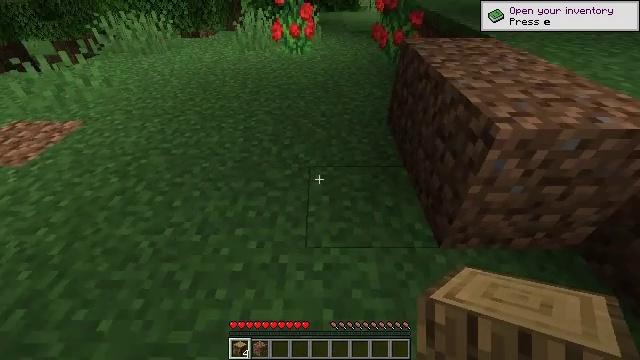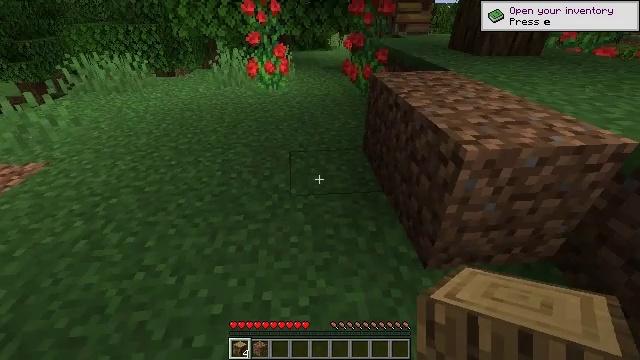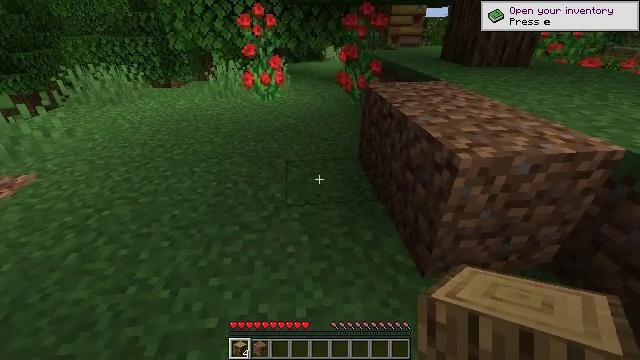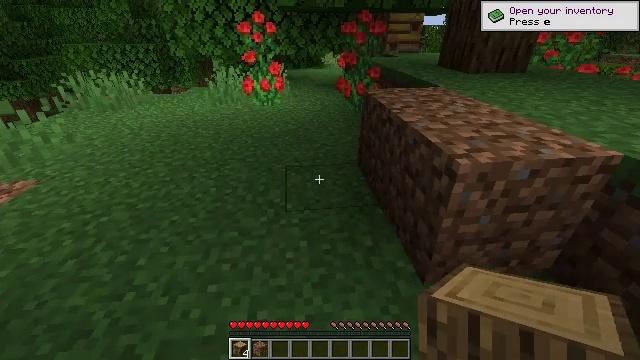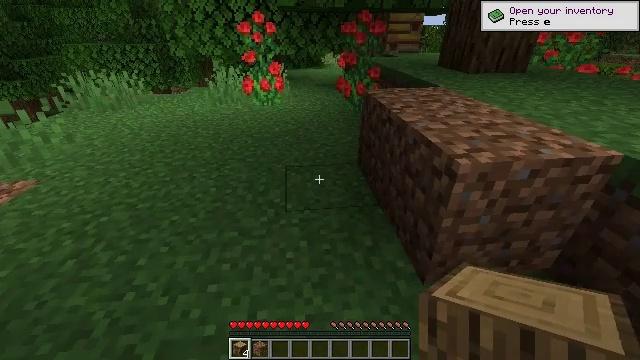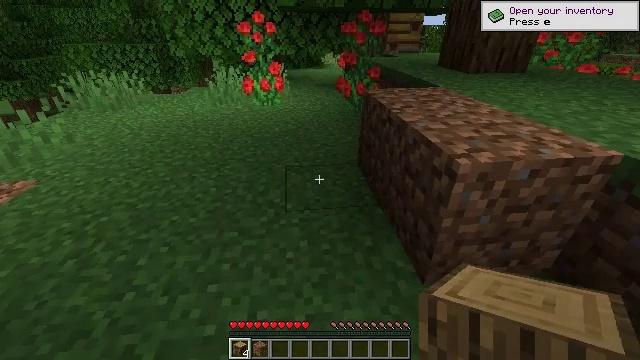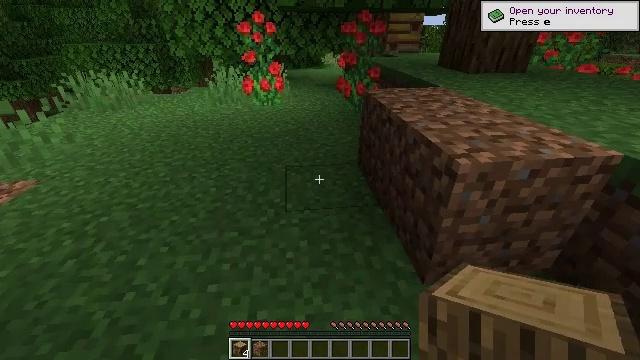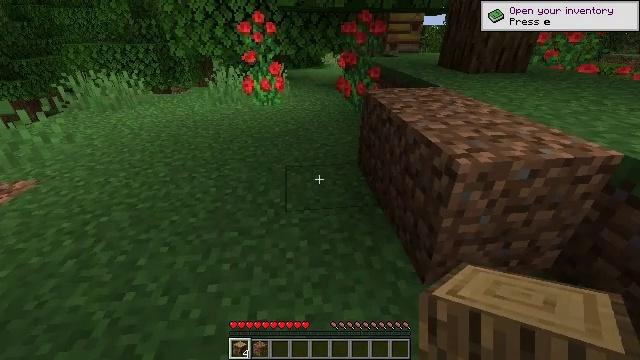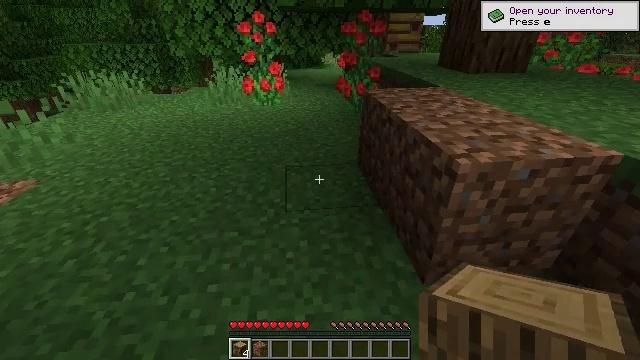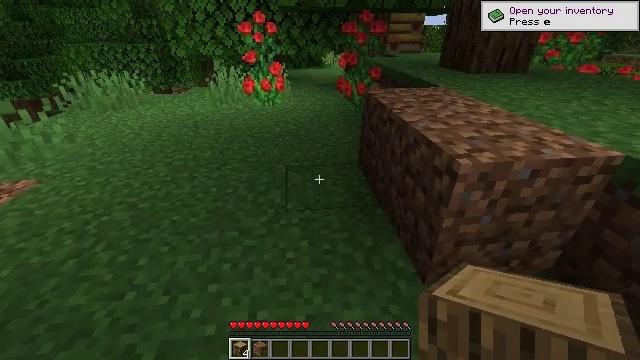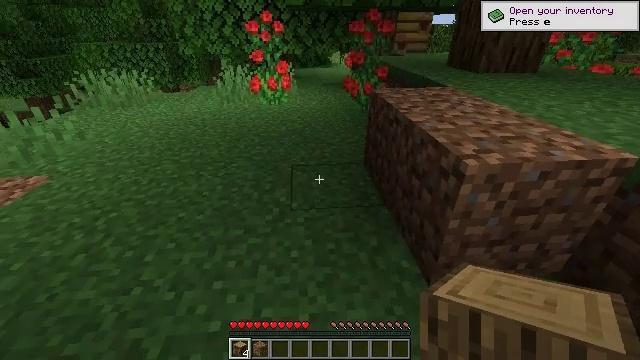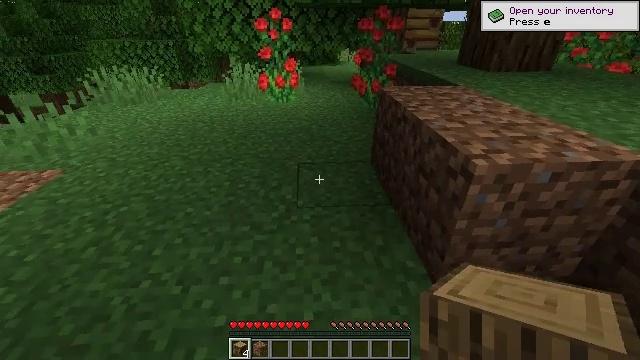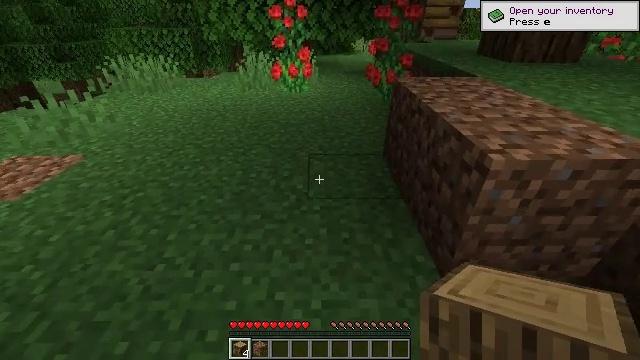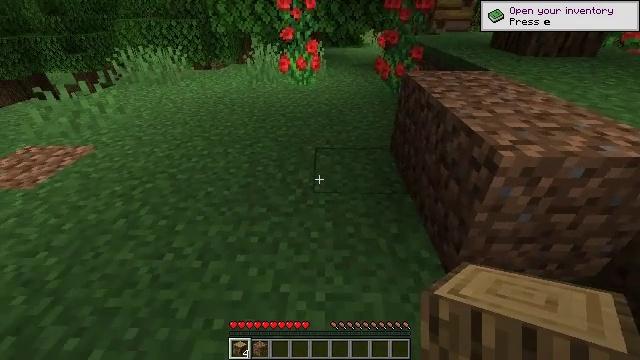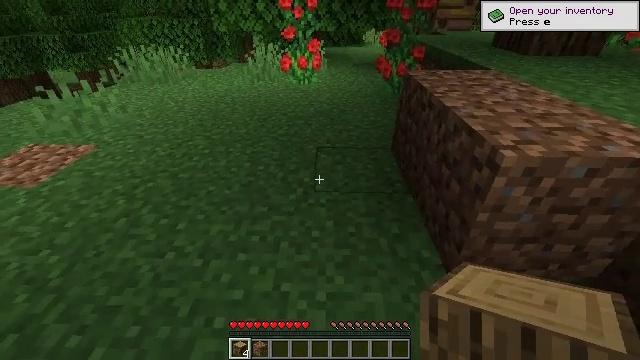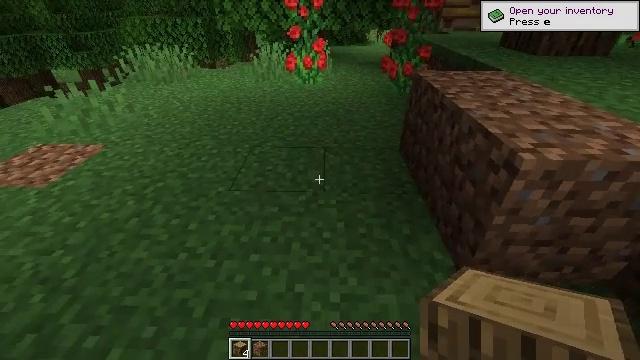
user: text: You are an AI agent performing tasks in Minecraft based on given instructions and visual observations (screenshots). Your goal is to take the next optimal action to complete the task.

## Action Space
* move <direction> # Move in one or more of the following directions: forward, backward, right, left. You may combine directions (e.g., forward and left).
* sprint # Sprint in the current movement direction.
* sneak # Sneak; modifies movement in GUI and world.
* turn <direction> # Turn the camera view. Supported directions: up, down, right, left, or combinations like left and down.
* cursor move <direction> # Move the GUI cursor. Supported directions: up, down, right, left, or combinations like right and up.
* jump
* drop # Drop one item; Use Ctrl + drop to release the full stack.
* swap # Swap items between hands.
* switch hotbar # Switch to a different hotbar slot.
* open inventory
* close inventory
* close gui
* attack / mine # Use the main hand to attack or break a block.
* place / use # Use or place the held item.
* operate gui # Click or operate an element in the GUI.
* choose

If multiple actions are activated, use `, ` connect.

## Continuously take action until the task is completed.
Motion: motion action
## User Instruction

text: Turn logs into oak wood blocks.
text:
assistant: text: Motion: turn right and up
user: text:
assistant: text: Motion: turn right and up
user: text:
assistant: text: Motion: turn up
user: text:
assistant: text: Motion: no_op
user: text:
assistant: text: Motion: no_op
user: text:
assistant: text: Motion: no_op
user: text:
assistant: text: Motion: no_op
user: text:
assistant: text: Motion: no_op
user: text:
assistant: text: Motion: no_op
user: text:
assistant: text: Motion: turn left
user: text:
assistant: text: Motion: turn left
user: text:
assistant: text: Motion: turn left and down
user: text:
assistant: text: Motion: turn left and down
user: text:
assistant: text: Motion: no_op
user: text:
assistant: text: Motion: move left
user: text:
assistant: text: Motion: move left
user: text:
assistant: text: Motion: move left
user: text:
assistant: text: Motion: no_op
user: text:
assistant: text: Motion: turn right
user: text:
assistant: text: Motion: turn right
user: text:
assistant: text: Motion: no_op
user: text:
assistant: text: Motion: no_op
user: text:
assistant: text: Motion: no_op
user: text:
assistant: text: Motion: no_op
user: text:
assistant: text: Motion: no_op
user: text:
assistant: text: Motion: no_op
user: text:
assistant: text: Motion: no_op
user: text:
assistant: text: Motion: no_op
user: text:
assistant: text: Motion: no_op
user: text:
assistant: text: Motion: no_op